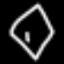
Label: diamond